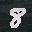
Label: 8